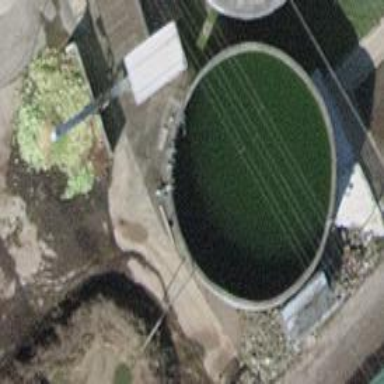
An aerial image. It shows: Storage tank that is man-made.